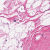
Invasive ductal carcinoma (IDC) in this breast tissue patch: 0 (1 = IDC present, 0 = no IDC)